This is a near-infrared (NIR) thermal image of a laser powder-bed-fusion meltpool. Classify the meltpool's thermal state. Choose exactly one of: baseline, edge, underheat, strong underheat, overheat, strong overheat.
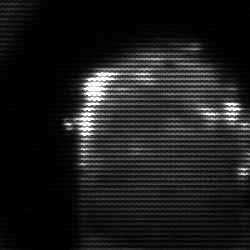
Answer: baseline